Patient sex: M
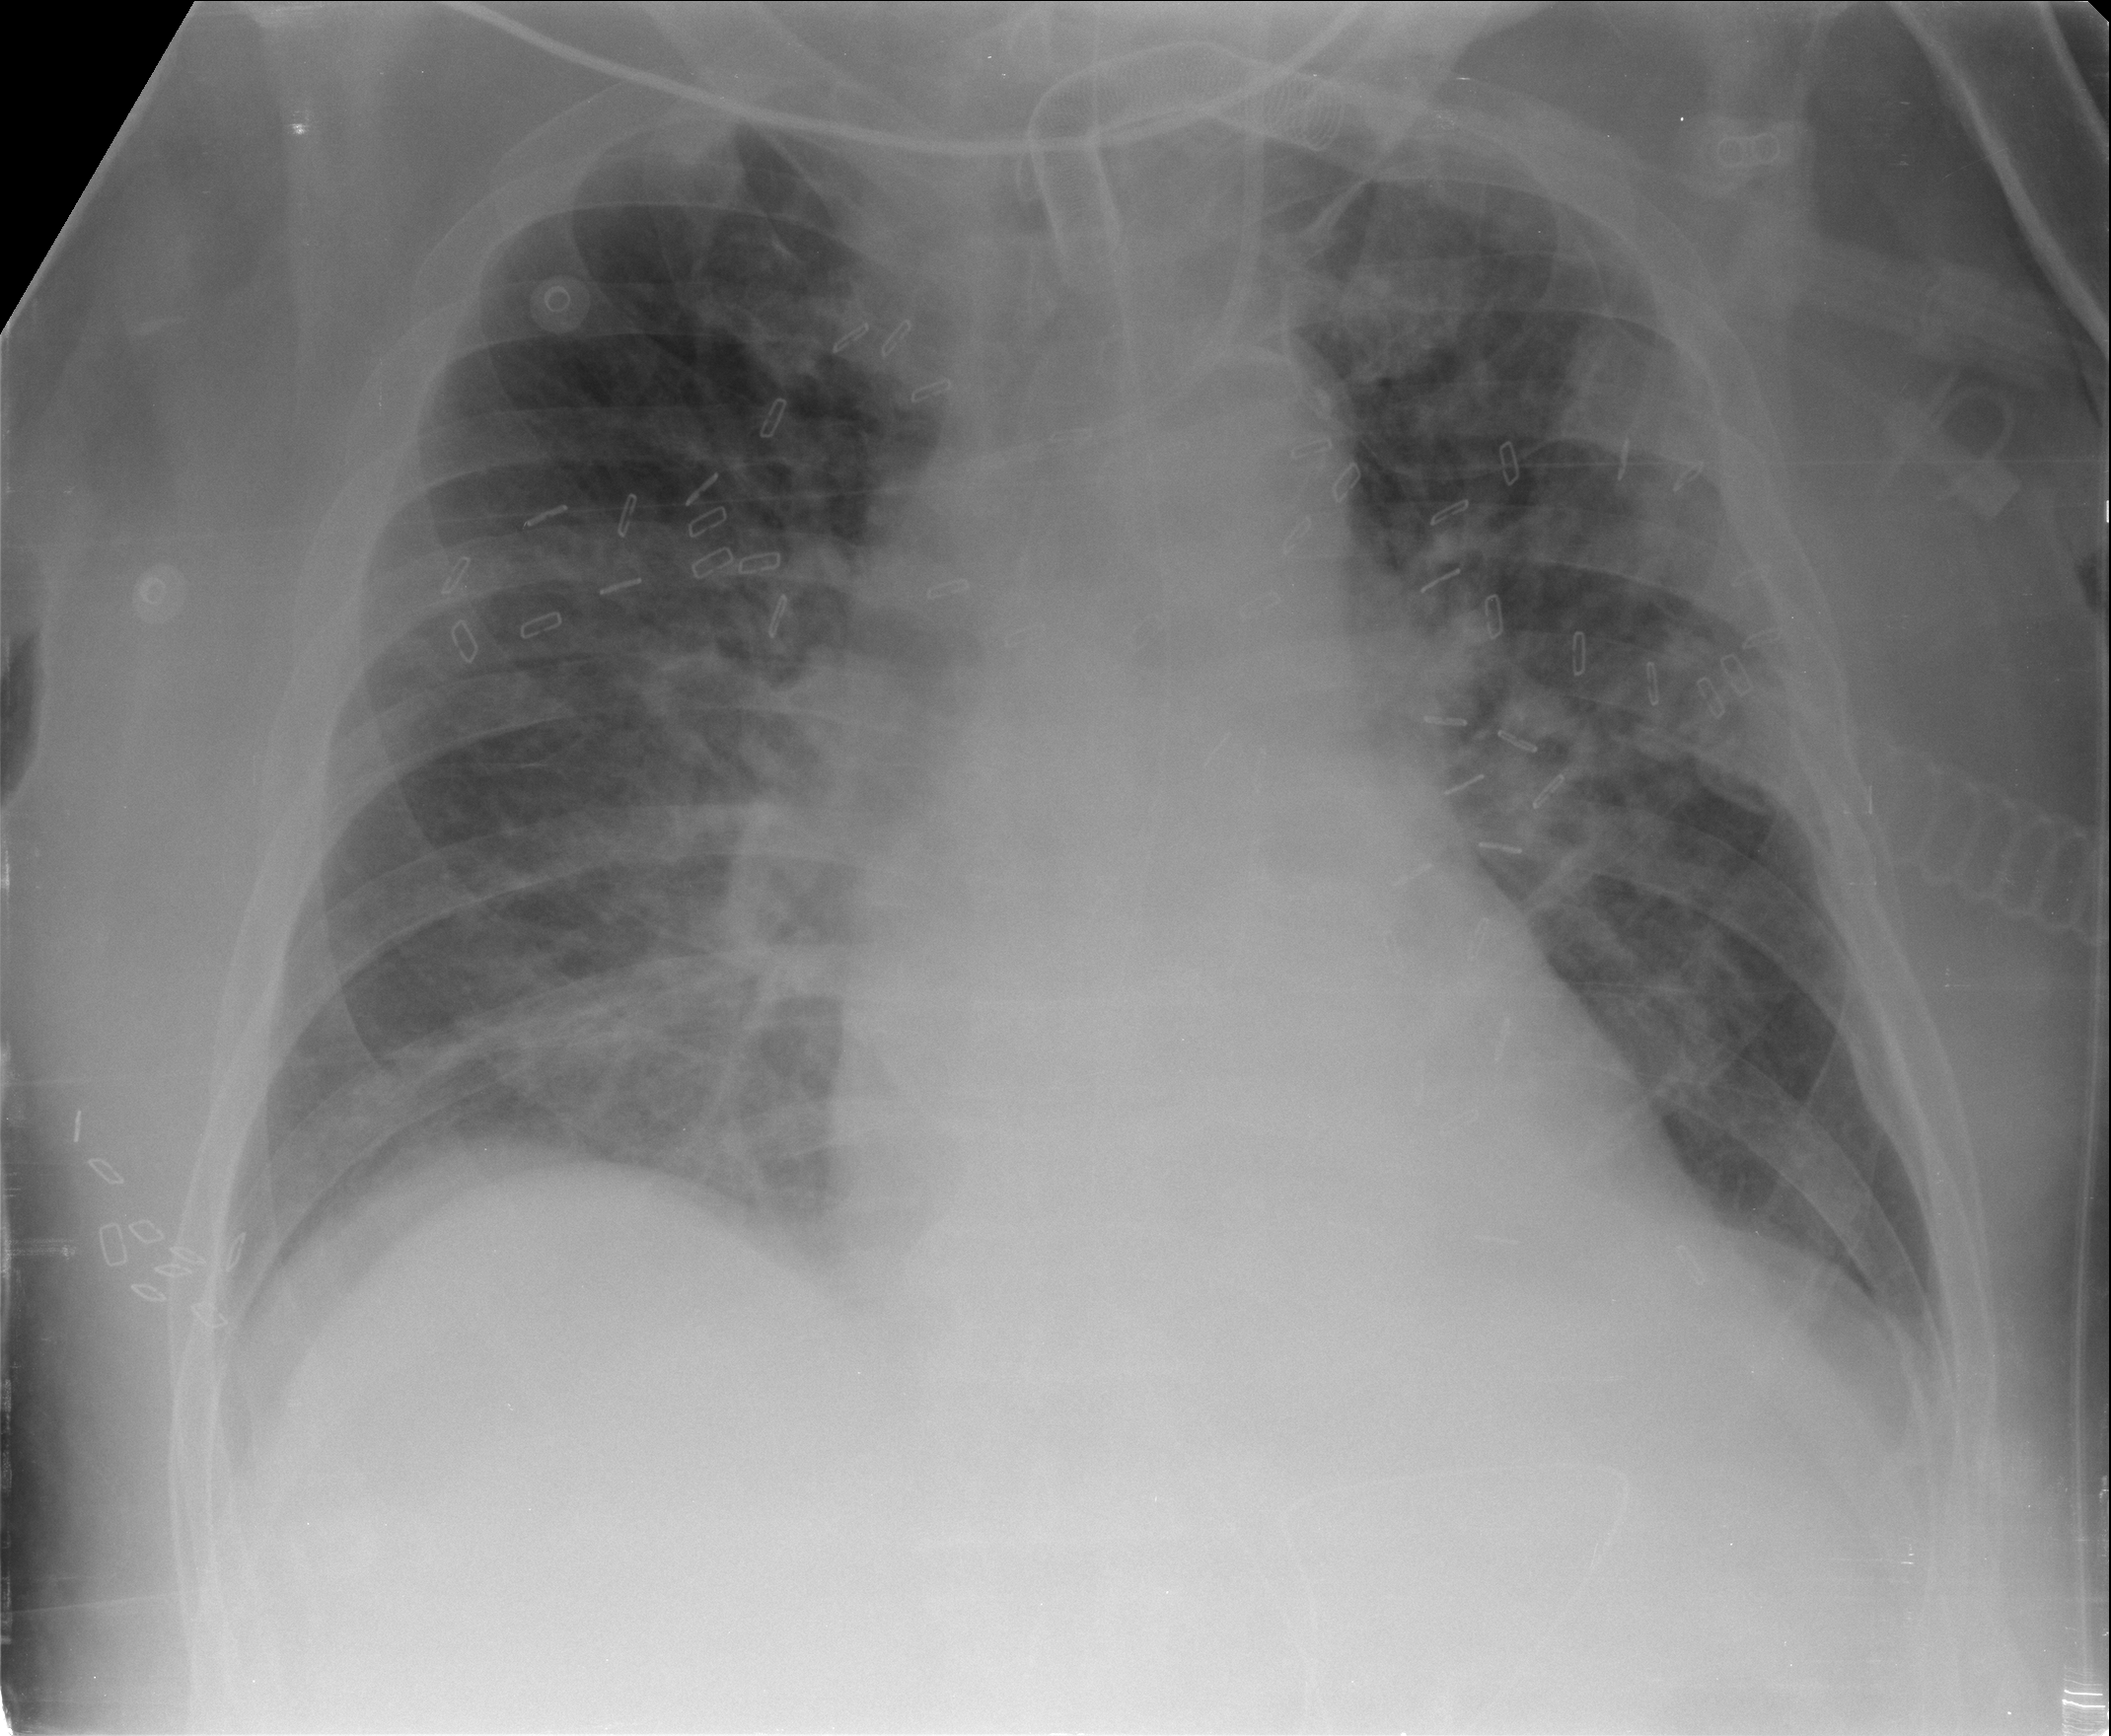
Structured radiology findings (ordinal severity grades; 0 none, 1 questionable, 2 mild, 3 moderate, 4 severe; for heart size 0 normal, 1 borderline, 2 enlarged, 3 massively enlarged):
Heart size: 0
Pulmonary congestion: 0
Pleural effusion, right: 0
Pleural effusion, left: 2
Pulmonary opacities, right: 0
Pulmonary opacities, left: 2
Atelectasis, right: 0
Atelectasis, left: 0